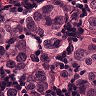
Metastatic tissue present: yes